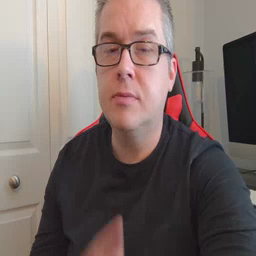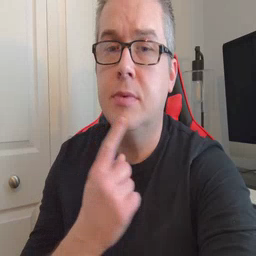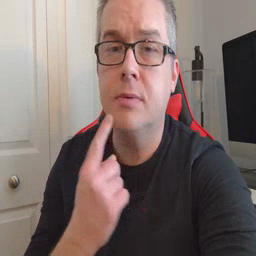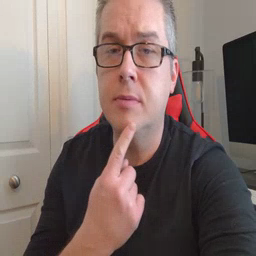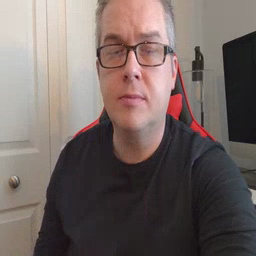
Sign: chin